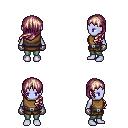
a pixel art fantasy rpg character, female body template, dark elf, purple skin, leather chest armor, teal pants, white blonde left-swept hairstyle, metal gloves, four views (front, back, left, right), 2x2 character sprite sheet, small pixel art, hard edges, no anti-aliasing